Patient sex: M
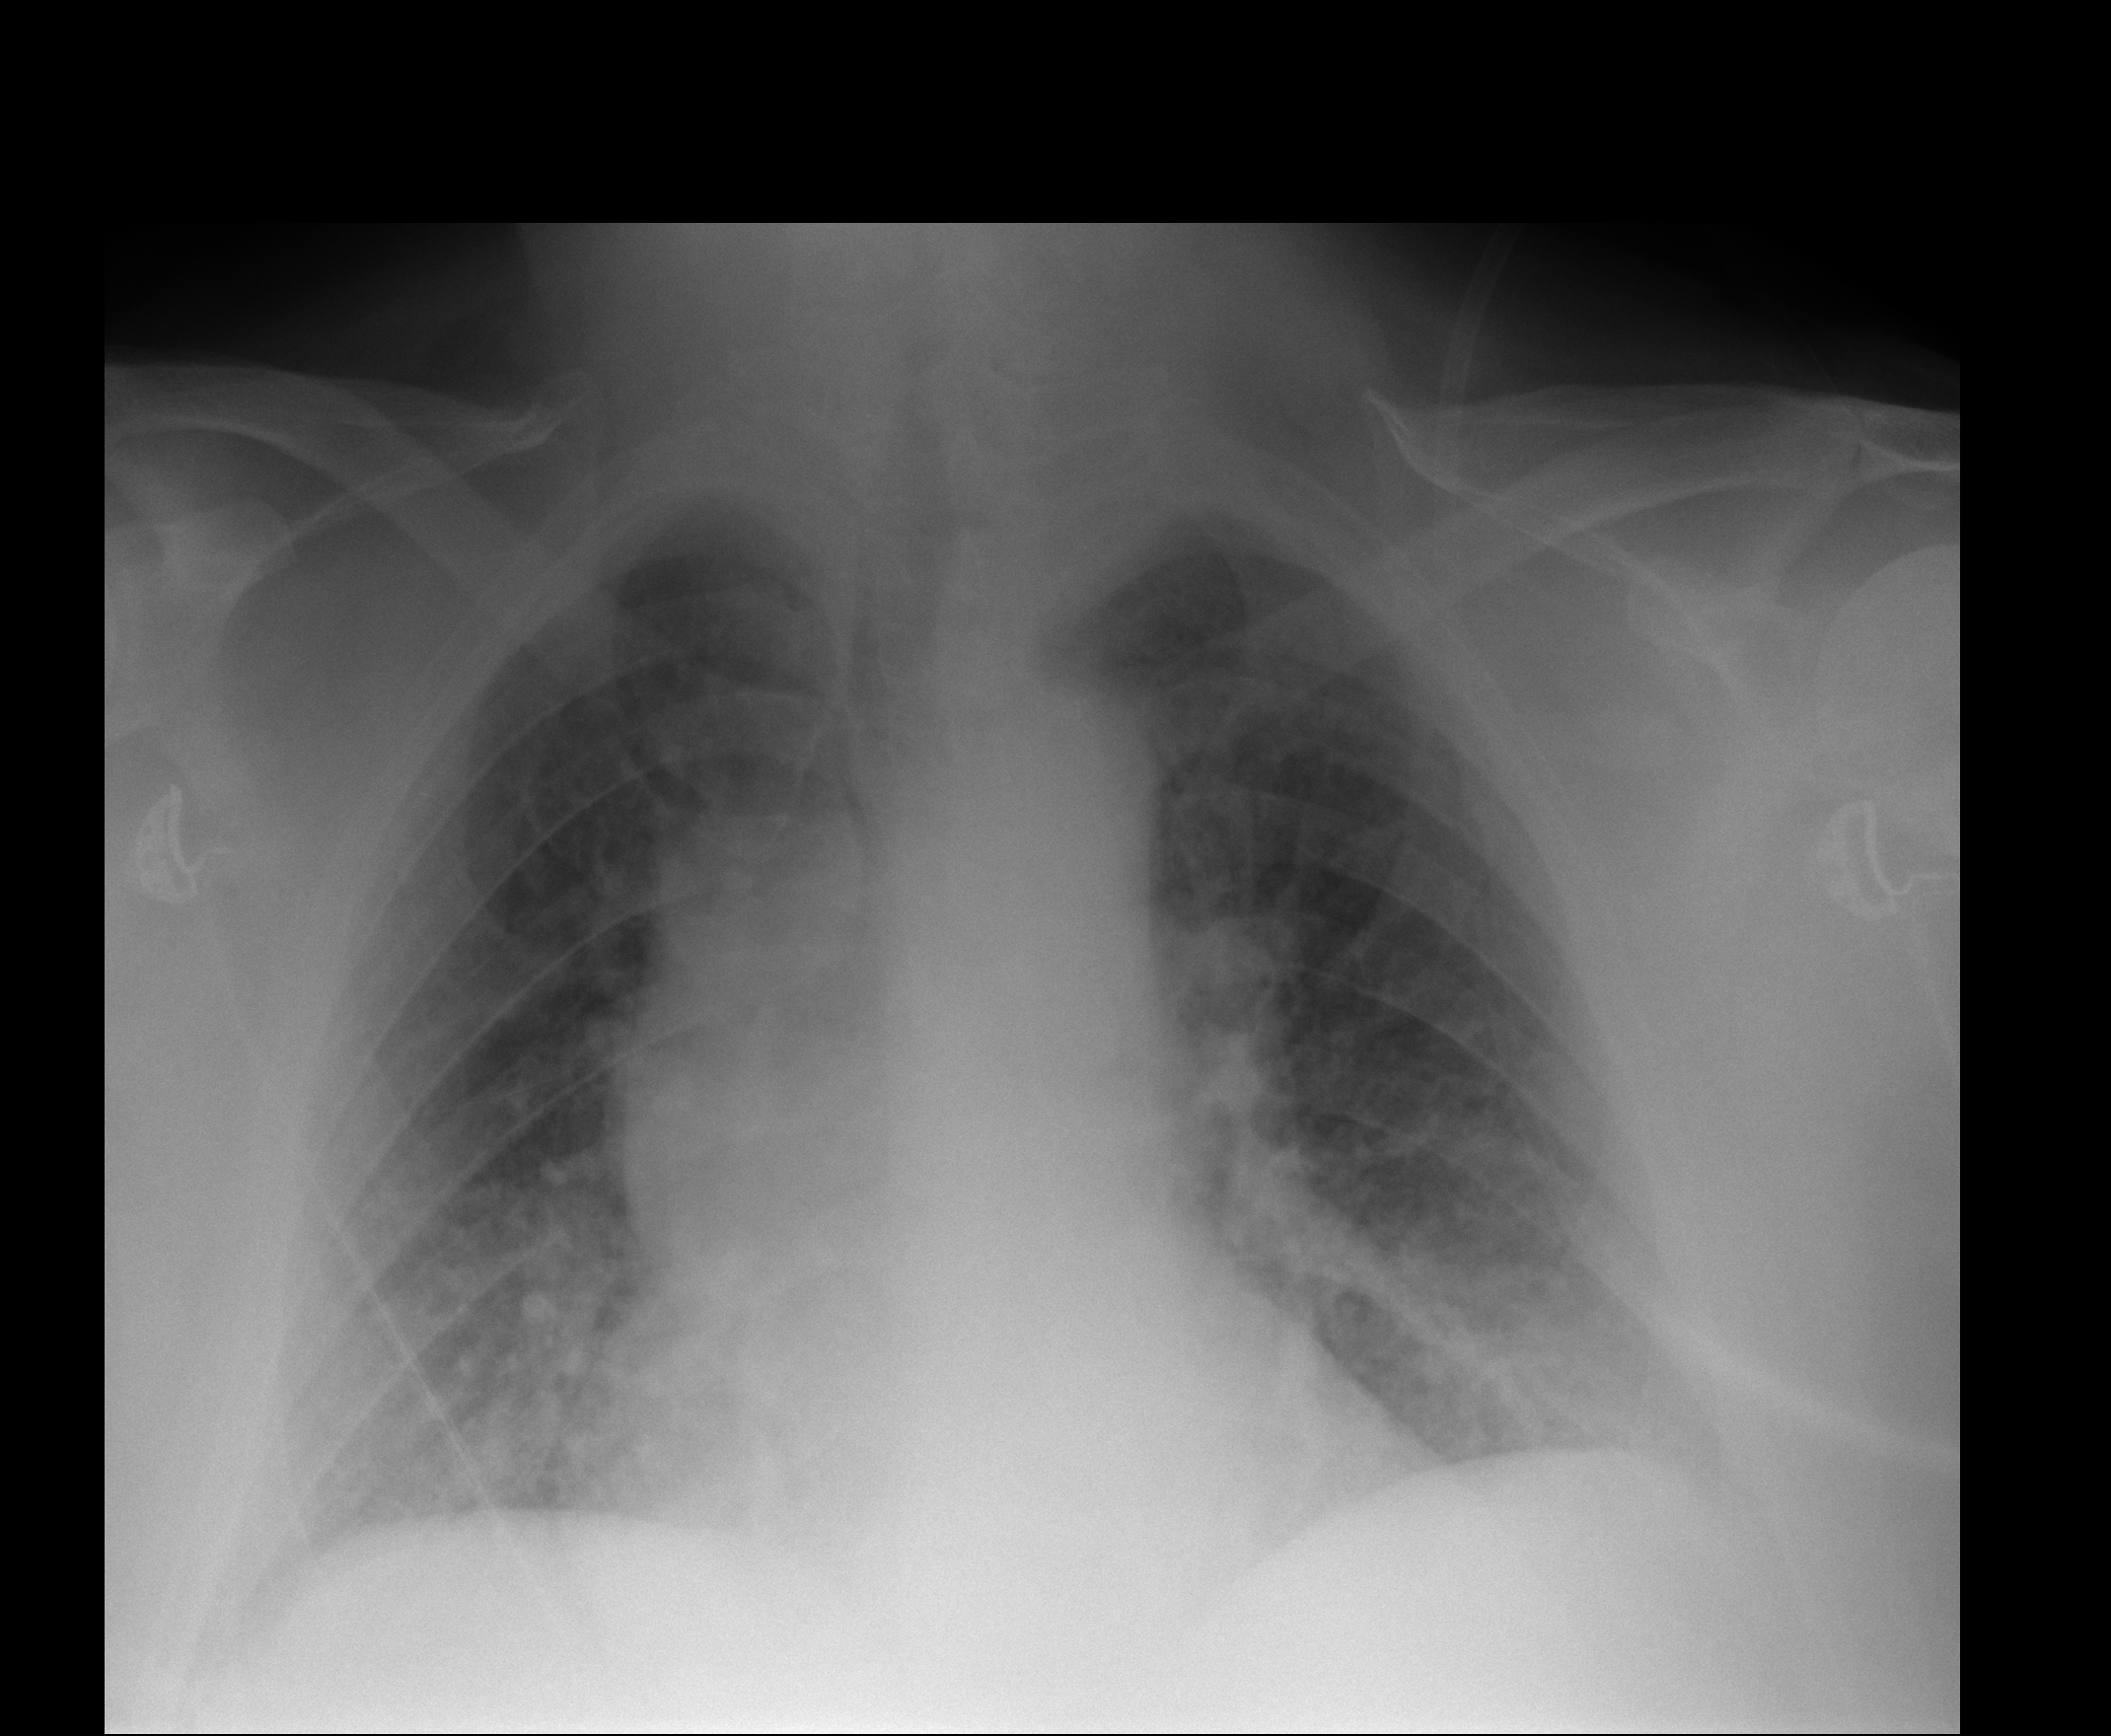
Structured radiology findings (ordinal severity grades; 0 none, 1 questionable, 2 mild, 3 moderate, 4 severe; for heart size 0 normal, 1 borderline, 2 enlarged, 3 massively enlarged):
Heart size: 0
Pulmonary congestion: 2
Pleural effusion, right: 0
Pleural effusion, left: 0
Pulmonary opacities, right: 0
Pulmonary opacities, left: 0
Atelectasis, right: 0
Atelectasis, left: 0